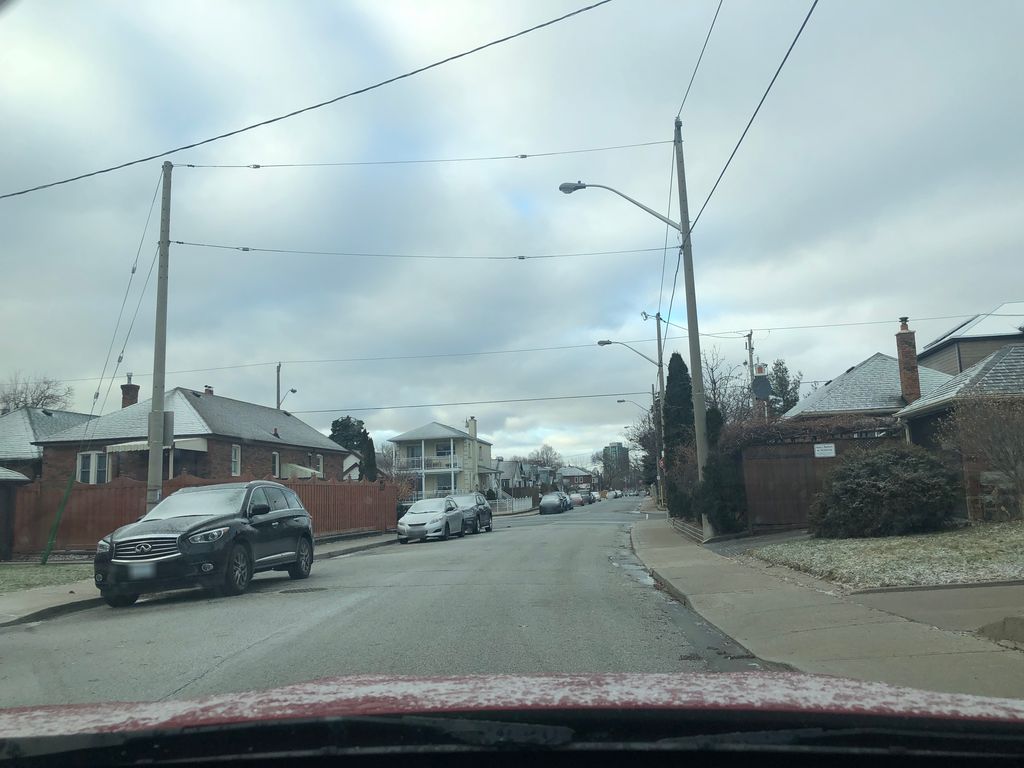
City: toronto